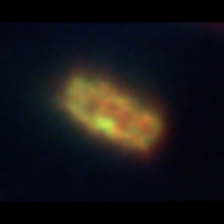
Taxon: Centric
Group: Diatoms